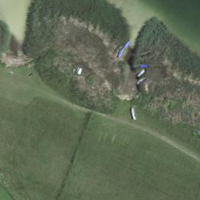
EUNIS habitat code: 55
Species observed at this site:
Equisetum variegatum
Orchis militaris
Epipactis palustris
Dactylorhiza majalis
Phyteuma orbiculare